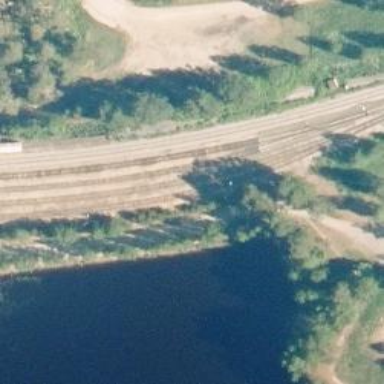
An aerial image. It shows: Railway track.